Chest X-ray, AP view. Patient: 17 years old, sex F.
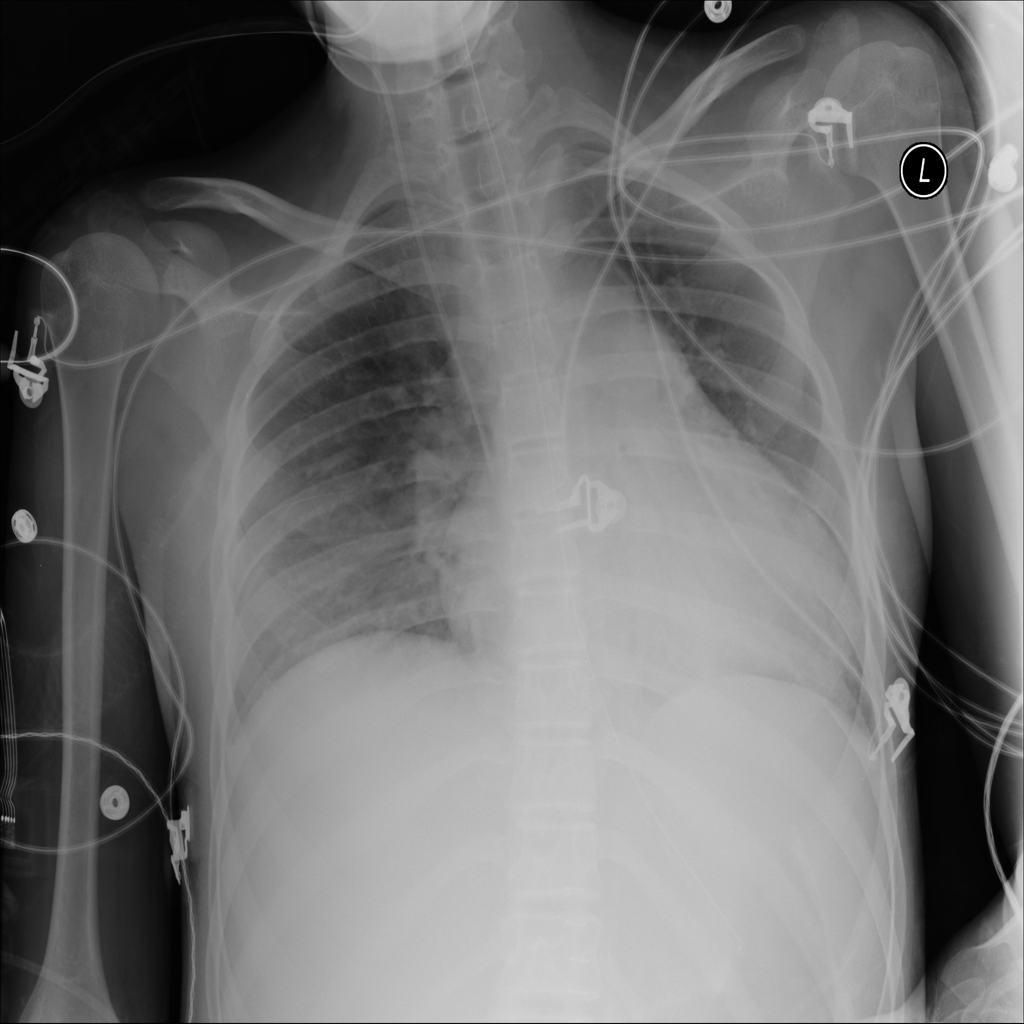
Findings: No Finding